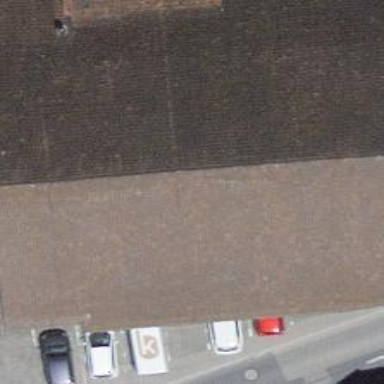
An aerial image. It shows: Restaurant.